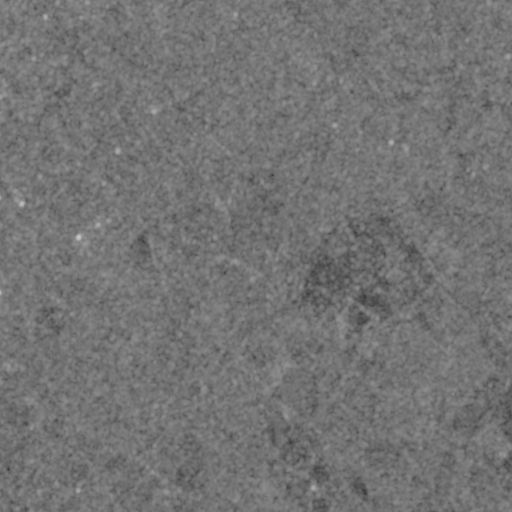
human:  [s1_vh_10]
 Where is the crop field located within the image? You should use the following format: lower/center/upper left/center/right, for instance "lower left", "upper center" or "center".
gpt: The crop field is located in the center left of the image.
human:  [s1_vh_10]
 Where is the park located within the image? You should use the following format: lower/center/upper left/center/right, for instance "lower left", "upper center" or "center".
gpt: The park is located in the center left of the image.
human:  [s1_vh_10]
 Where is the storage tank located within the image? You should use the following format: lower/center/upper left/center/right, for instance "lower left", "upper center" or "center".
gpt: The storage tank is located in the center right of the image.
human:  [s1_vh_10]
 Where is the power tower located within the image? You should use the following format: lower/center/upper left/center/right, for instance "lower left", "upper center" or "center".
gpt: There is no power tower in the image.

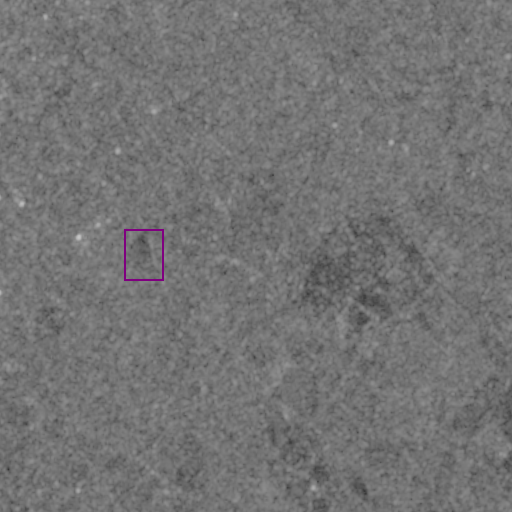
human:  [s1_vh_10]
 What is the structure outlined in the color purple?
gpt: The structure outlined in purple is a crop field.
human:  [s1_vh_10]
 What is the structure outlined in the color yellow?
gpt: There is no yellow outline.